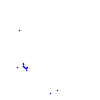
Particle: proton